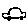
Label: car